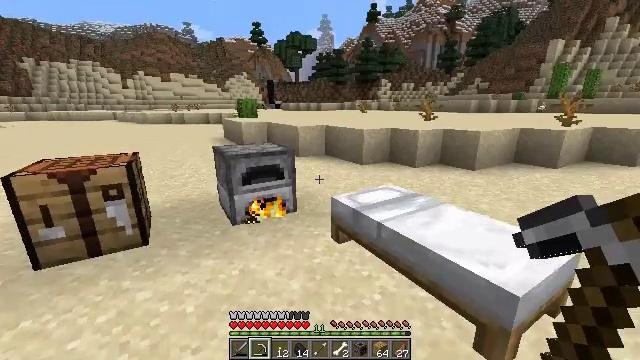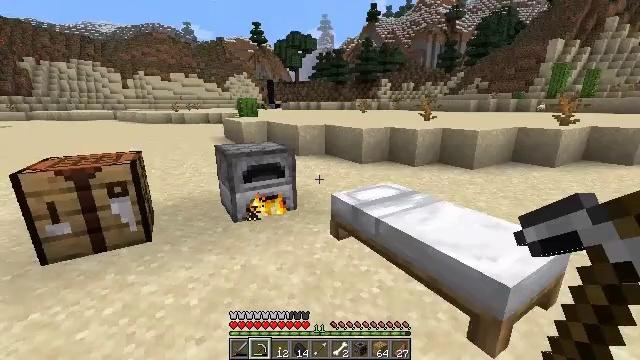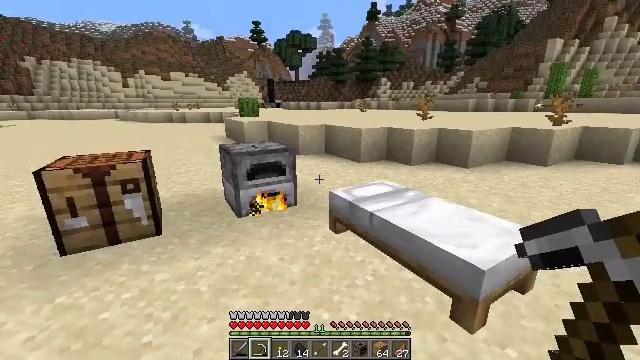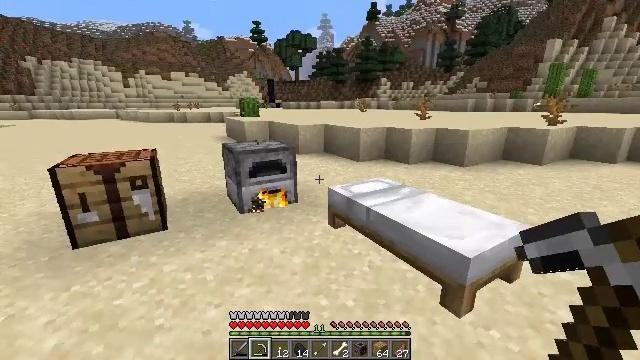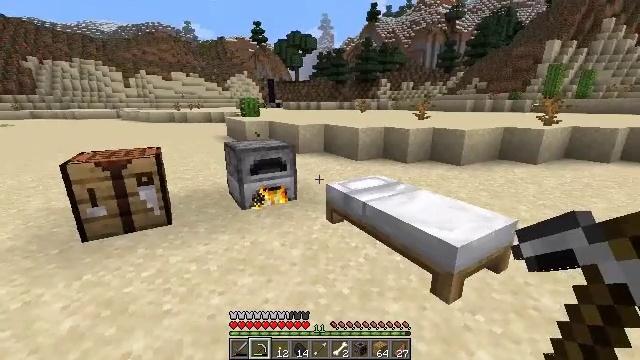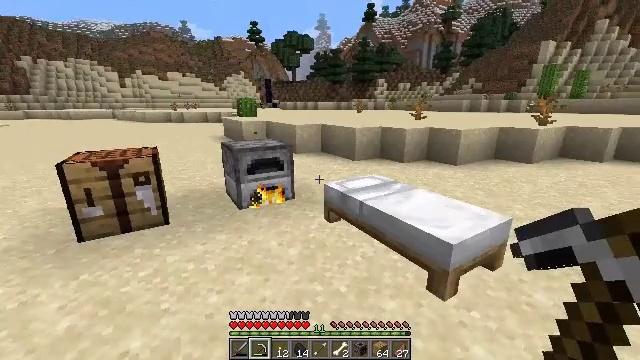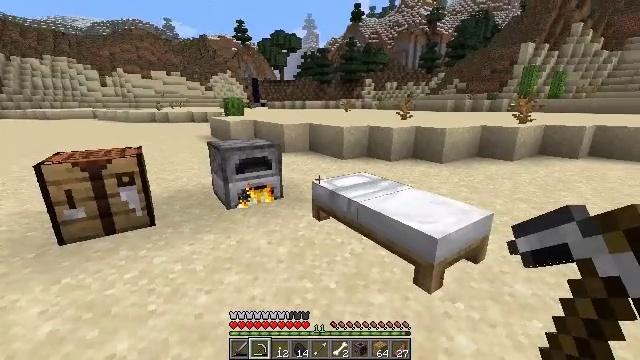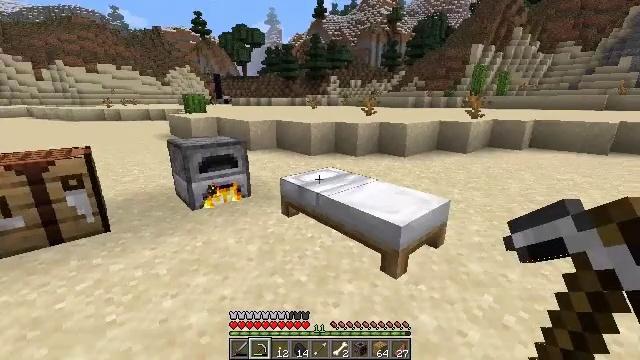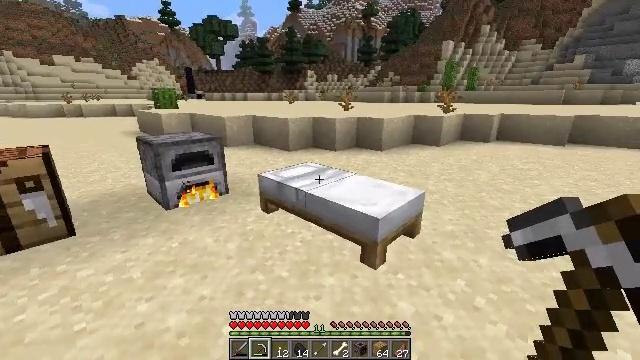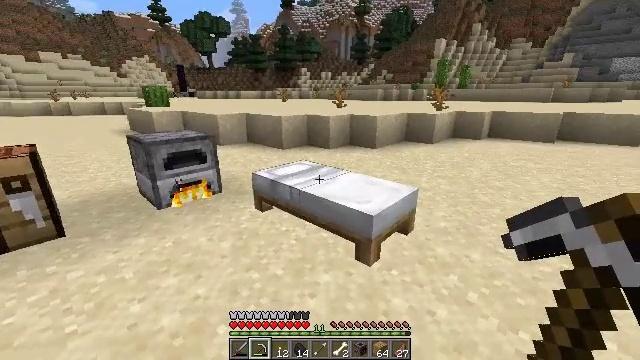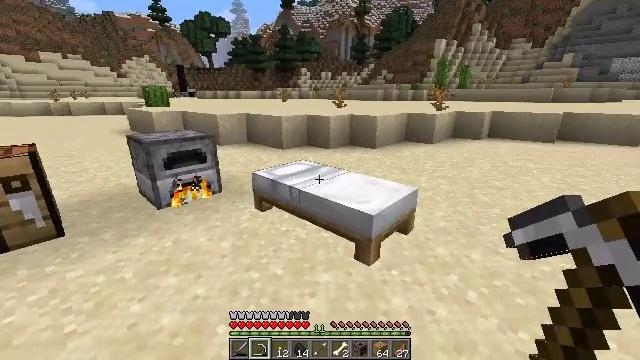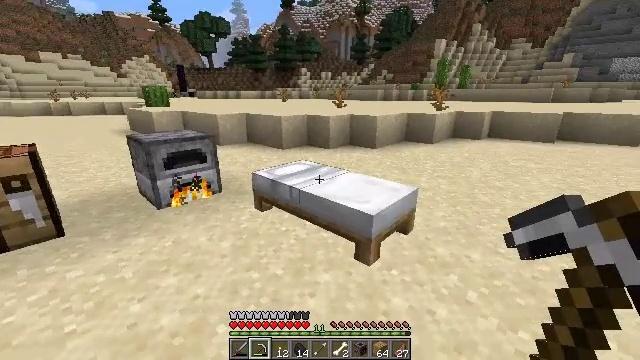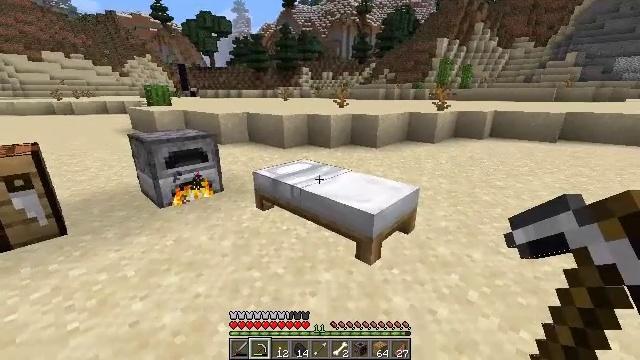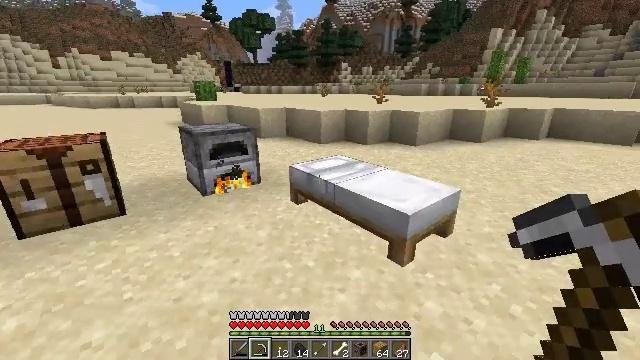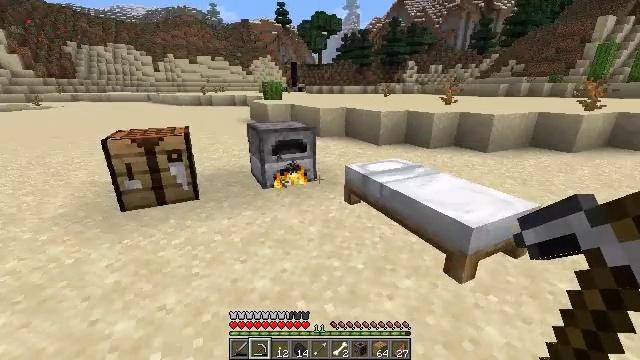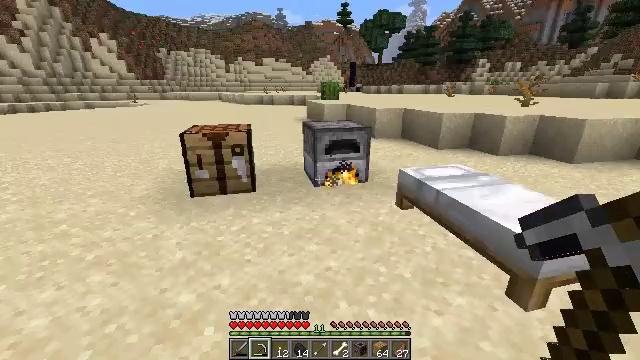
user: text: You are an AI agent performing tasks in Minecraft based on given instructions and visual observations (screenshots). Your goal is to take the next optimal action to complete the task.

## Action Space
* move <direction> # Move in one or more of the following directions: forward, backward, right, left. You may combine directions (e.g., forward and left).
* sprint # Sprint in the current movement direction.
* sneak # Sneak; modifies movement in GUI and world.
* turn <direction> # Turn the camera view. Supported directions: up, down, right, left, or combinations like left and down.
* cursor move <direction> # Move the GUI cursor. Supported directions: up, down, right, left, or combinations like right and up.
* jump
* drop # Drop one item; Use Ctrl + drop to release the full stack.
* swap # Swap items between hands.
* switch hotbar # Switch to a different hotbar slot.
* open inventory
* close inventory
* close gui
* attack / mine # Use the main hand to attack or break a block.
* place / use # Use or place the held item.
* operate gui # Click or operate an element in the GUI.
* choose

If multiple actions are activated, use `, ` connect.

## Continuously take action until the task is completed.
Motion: motion action
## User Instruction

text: Drop leather leggings.
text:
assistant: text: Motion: move back
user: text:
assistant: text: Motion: move back
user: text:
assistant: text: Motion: no_op
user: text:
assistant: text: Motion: no_op
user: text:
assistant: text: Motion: no_op
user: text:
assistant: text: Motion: turn right
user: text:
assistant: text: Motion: turn right
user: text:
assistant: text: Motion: turn right and down
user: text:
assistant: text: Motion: turn right
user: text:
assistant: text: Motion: no_op
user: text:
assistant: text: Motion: no_op
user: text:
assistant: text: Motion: no_op
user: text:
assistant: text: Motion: turn left
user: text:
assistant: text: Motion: turn left
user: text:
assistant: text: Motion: turn left
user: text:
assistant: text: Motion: move forward, turn left and up
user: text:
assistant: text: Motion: move forward
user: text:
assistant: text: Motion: move forward
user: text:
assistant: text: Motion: move forward
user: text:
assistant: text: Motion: move forward
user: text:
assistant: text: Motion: move forward
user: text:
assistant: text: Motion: move forward
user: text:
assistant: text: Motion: move forward and move left
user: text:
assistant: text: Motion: move forward and move left, turn down
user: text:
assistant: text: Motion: move forward and move left, turn right
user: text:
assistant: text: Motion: move forward and move left, turn right and down
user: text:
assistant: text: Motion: move forward, turn right and down
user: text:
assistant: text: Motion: move forward, turn right and down
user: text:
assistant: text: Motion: turn right and down
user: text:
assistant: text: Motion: turn right